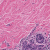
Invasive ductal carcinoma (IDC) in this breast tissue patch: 0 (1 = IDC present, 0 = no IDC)